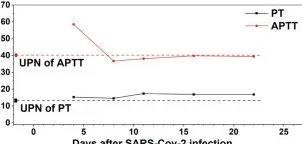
The profile of white blood cell (WBC), hemoglobin (HGB), platelet (PLT), prothrombin time (PT), and activated partial thromboplastin time (APTT) of the patient during the therapy course of COVID-19. (D) PT and APTT. ULN, upper limit of normal, LLN, lower limit of normal.
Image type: pathology (immunostaining)